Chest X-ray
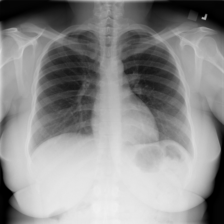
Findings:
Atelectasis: negative
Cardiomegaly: negative
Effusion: negative
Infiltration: negative
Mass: negative
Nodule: negative
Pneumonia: negative
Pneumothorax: negative
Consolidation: negative
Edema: negative
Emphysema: negative
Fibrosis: negative
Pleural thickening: negative
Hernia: negative